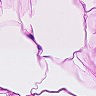
Metastatic tissue present: no